Interaction volume radius: 10 \u00c5
Interaction volume height: 25 \u00c5
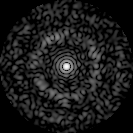
Disorder parameter: 0.8371